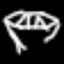
Label: diamond